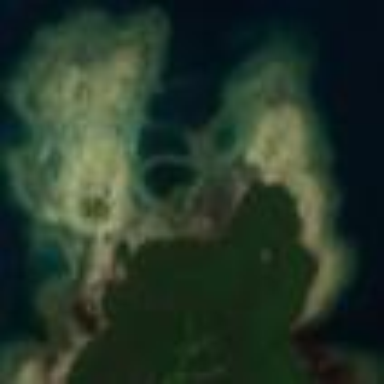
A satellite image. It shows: Beautiful reef in its natural habitat.